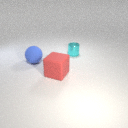
small cyan metal cylinder behind large blue rubber sphere